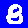
Digit: 8